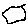
Label: hexagon